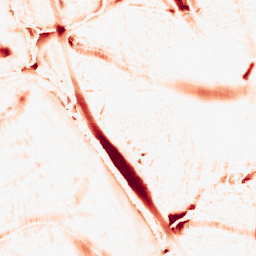
Category: morphological
Decomposition family: morphological_ellipse
Decomposition parameters: operation: opening
width: 30
height: 30
Upsampling method: cubic_mitchell
Upsampling parameters: scale: 8
Upsampling scale: 8